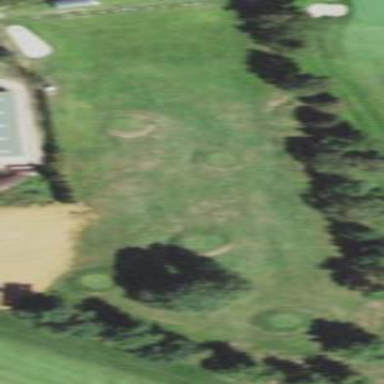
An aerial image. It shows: Grassy area designated as driving range for golf.